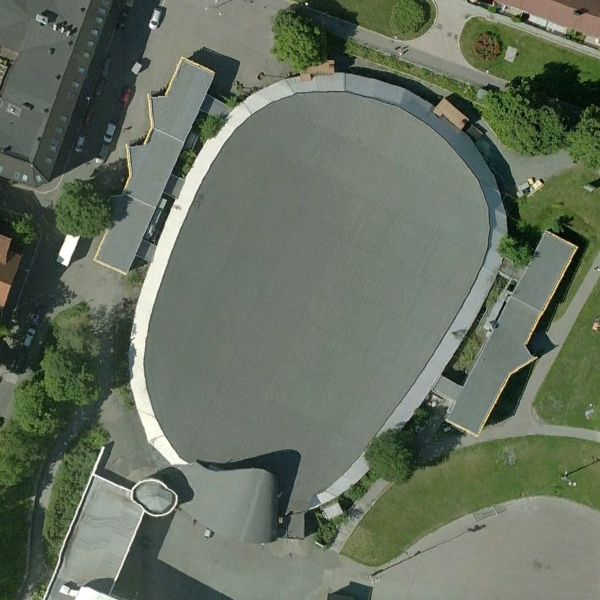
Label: Center